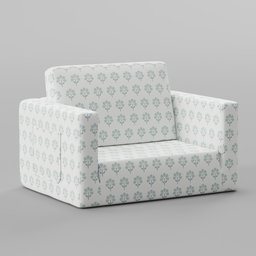
Label: furniture